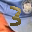
Label: 3